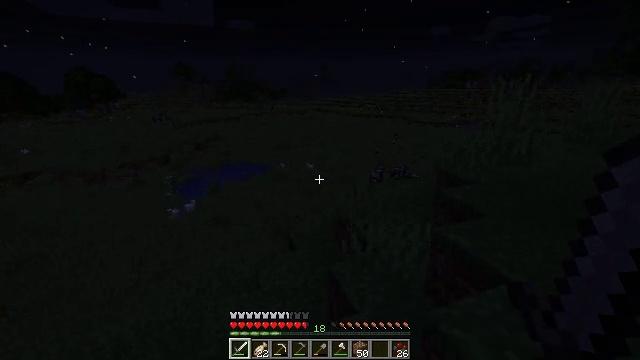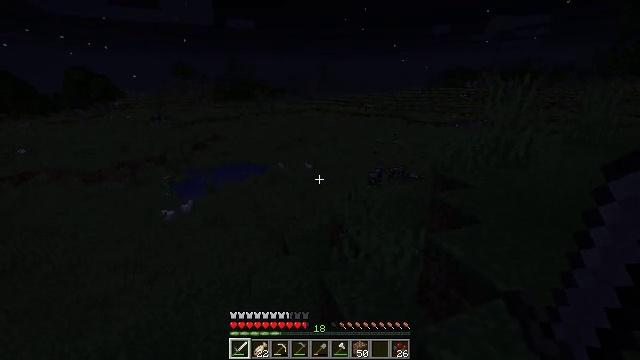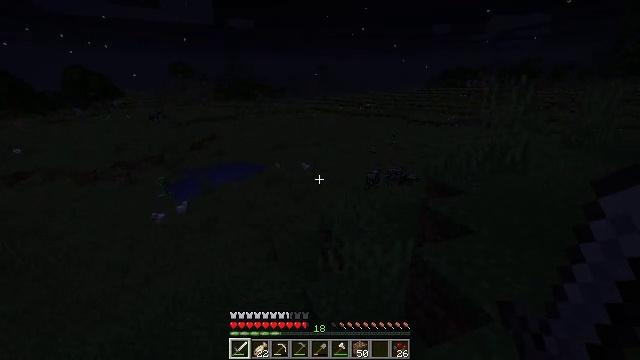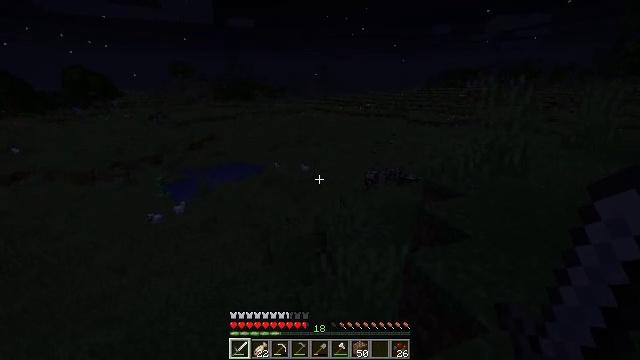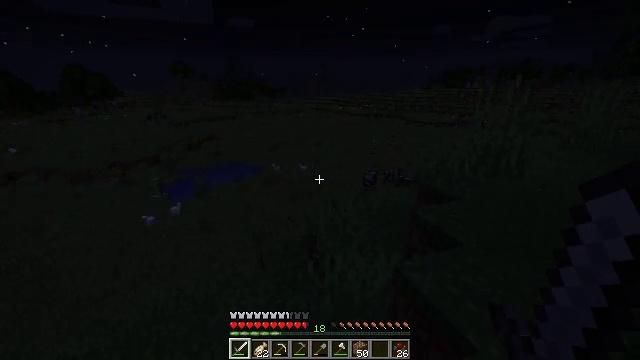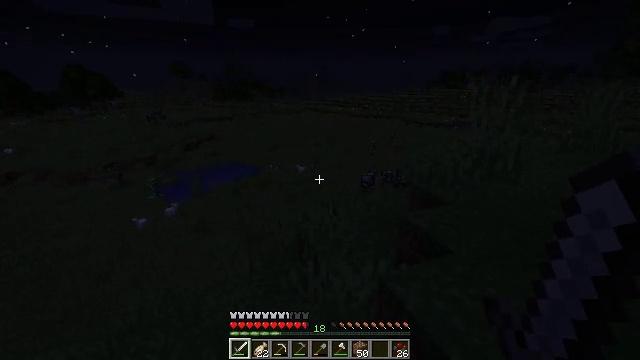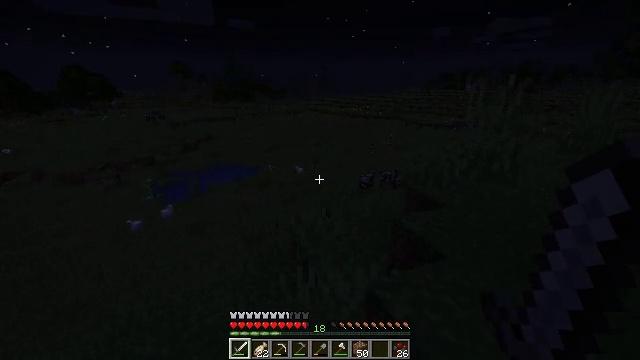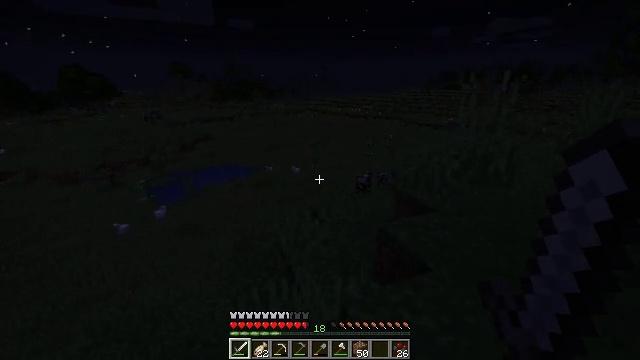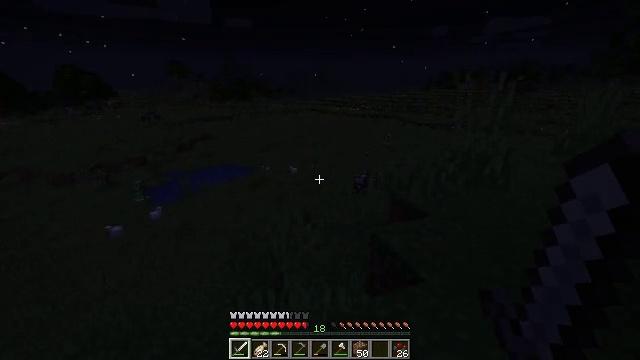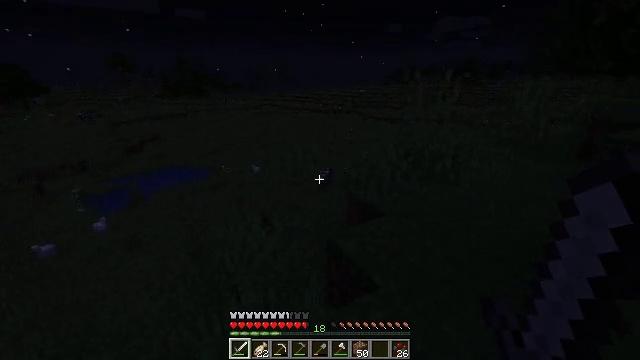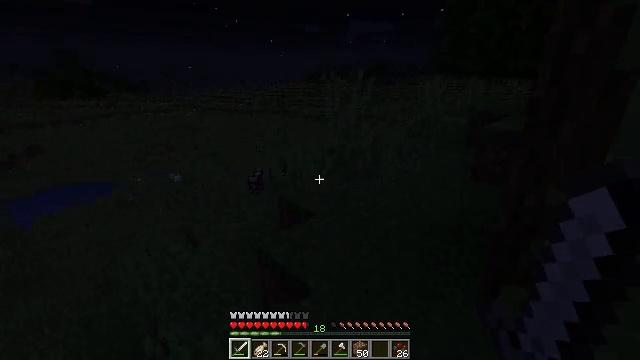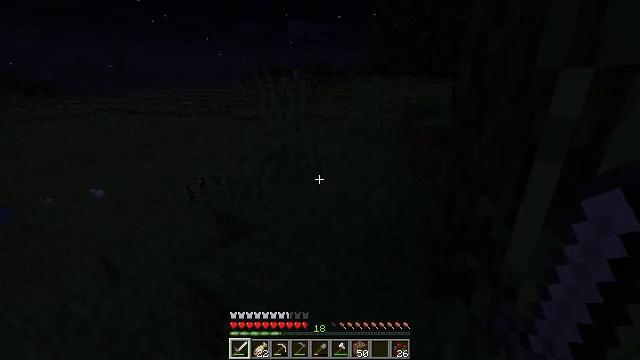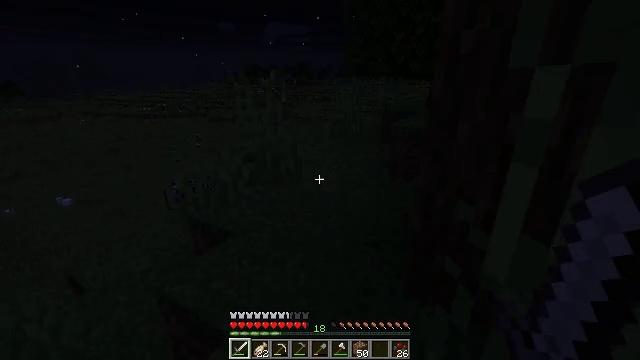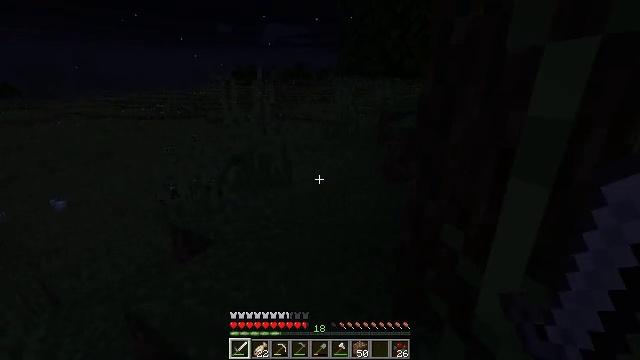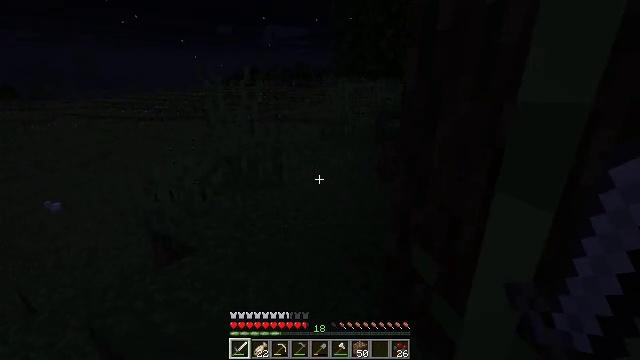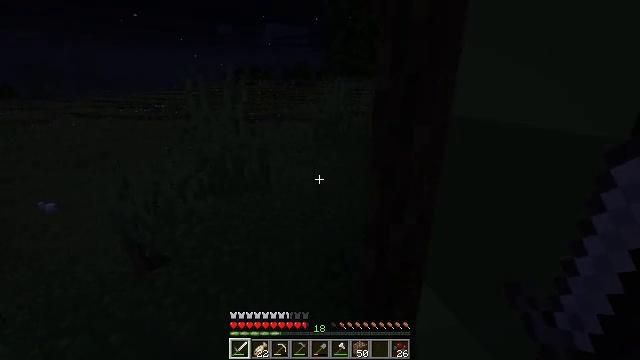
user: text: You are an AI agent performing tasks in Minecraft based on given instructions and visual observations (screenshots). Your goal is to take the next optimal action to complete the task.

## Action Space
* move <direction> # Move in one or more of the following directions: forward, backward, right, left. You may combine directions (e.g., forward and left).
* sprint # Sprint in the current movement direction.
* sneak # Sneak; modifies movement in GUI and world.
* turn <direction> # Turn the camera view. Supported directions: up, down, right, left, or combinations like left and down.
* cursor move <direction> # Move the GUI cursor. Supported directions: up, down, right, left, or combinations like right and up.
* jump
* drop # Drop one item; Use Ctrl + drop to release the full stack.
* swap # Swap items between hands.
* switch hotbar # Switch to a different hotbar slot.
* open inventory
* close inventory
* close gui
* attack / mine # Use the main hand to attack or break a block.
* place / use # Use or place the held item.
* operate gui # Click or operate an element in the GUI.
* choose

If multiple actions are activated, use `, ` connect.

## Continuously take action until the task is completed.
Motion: motion action
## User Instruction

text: Clear away tall grass.
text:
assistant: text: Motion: move forward and move right
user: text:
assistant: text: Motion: move forward and move right
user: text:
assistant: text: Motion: move forward and move right
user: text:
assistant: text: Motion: move forward and move right
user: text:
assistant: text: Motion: move forward and move right
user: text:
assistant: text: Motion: move forward and move right
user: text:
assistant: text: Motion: move forward and move right
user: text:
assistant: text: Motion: move forward and move right
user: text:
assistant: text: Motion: move forward and move right, turn right
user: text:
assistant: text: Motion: move forward and move right, turn right
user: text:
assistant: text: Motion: move forward and move right, turn right
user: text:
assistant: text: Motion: move forward and move right, turn right
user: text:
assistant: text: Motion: move forward and move right
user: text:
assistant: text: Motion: move forward and move right
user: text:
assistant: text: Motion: move forward and move right
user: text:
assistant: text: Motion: move forward and move right
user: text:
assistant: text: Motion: move forward and move right
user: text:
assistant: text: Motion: move forward and move right
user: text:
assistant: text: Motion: move forward and move right, jump
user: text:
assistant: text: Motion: move forward and move right, jump
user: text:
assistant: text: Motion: move forward, jump
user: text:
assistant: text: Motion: move forward, jump
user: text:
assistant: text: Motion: move forward
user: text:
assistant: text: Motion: move forward
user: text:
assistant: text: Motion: move forward
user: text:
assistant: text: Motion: move forward
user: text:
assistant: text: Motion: move forward and move left
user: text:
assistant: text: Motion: move forward and move left
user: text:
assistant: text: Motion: move forward and move left
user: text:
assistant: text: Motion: move forward and move left